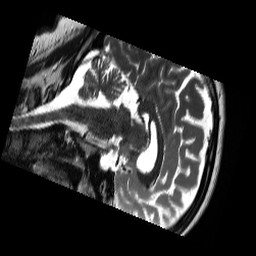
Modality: T2w
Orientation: sagittal
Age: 25
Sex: male